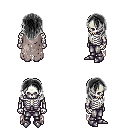
a pixel art fantasy rpg character, male body template, skeleton, gray tattered cape, metal pants, gray long hairstyle, metal boots, four views (front, back, left, right), 2x2 character sprite sheet, small pixel art, hard edges, no anti-aliasing